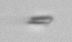
Label: fiber